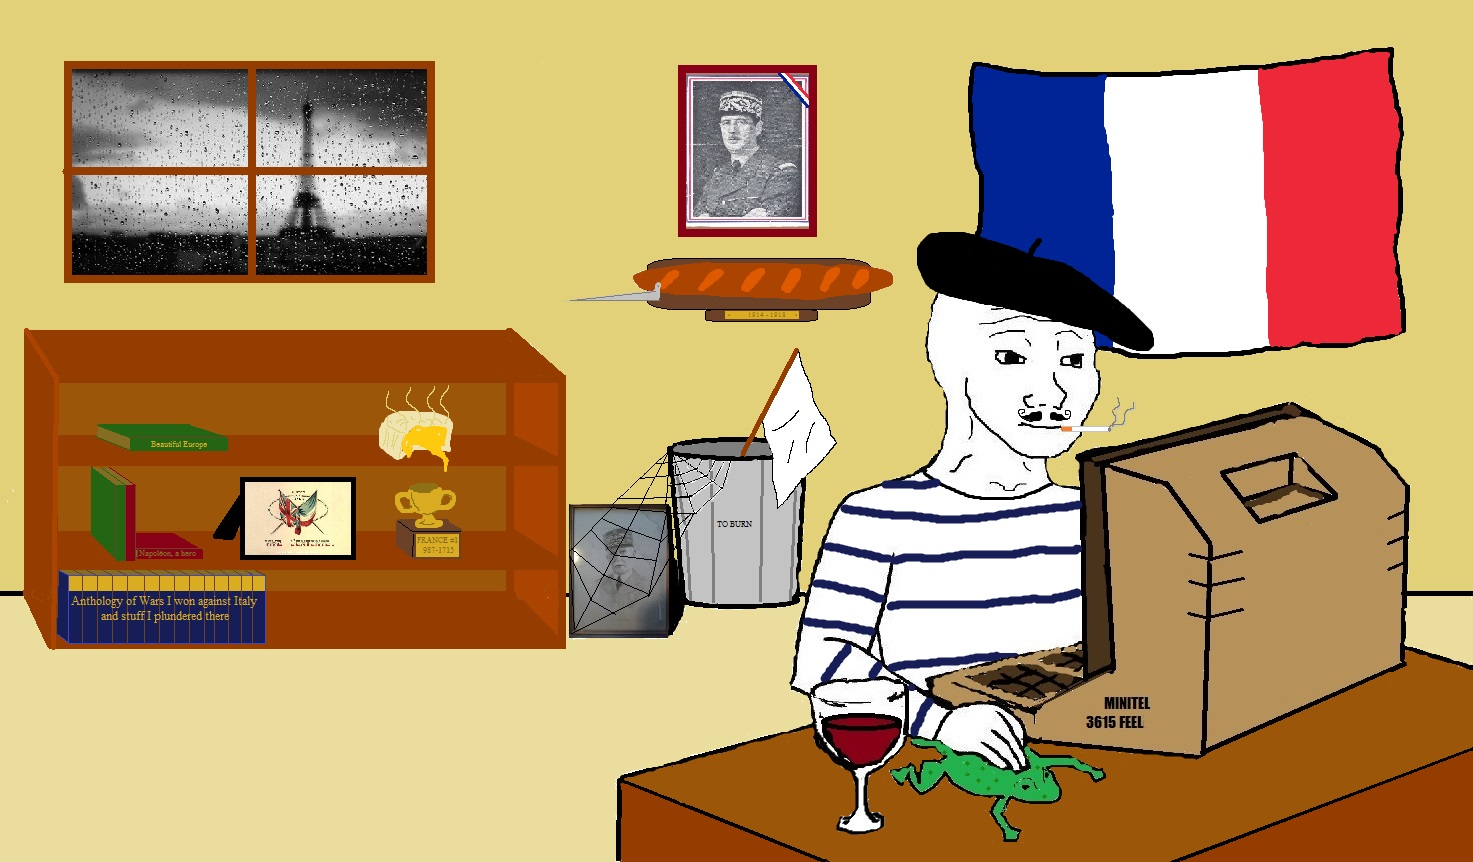
Label: 5_Wojak_with_Background